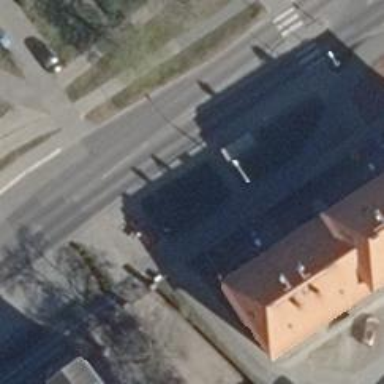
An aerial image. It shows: Public transport shelter.